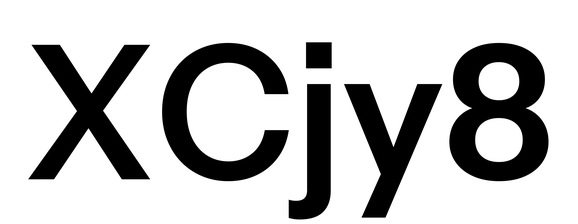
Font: InstrumentSans_SemiBold